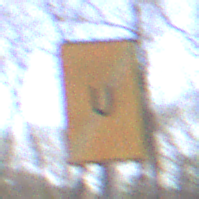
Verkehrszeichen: EndeUmleitung
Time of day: Midday
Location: Outdoor (Nature)
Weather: Clear
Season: NotSpecified
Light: Natural